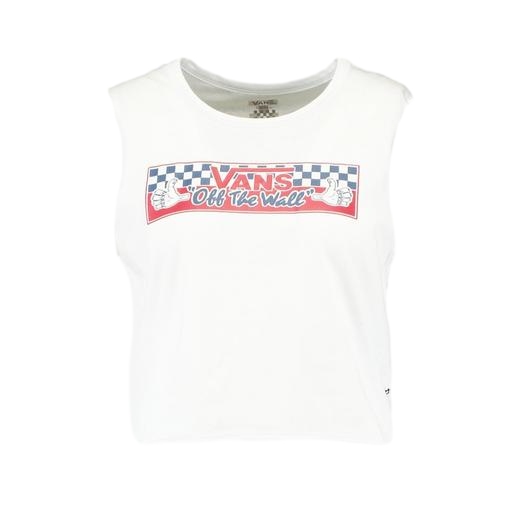
white frankie graphic muscle tee, white graphic muscle tank, branded tank-top, white background